Here is the envelope spectrum of one vibration snapshot from a rolling-element bearing, with each characteristic fault-frequency family marked on the frequency axis. Diagnose the bearing from this image, choosing from: normal, inner_race, outer_race, ball.
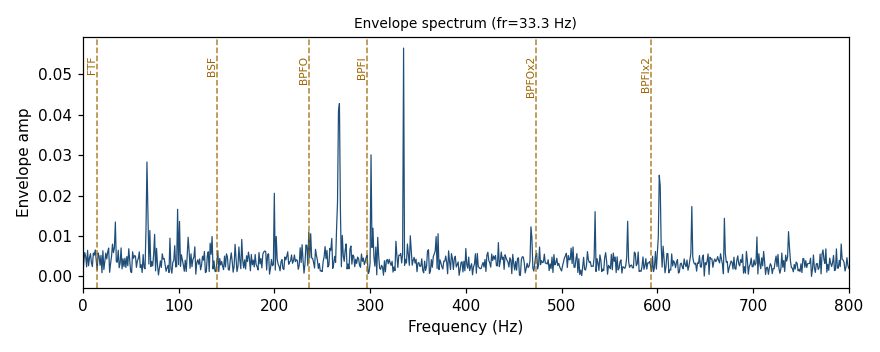
Answer: inner_race